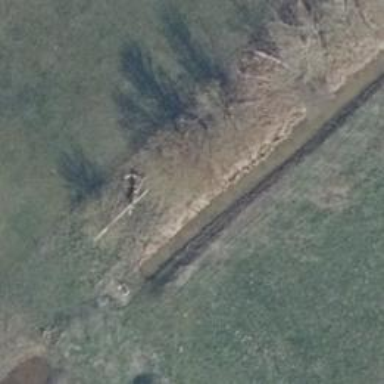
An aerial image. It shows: Row of trees in natural setting.